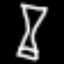
Label: hourglass